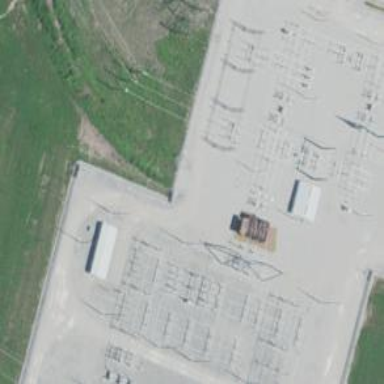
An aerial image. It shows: Switch used for power control.